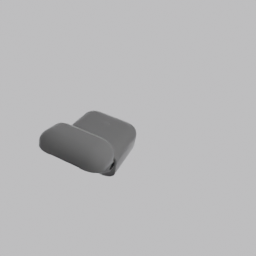
Label: electronics